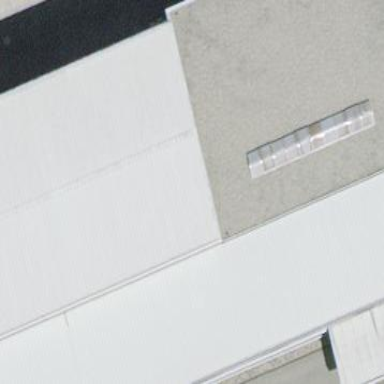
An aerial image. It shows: Industrial building.